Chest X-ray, PA view. Patient: 79 years old, sex F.
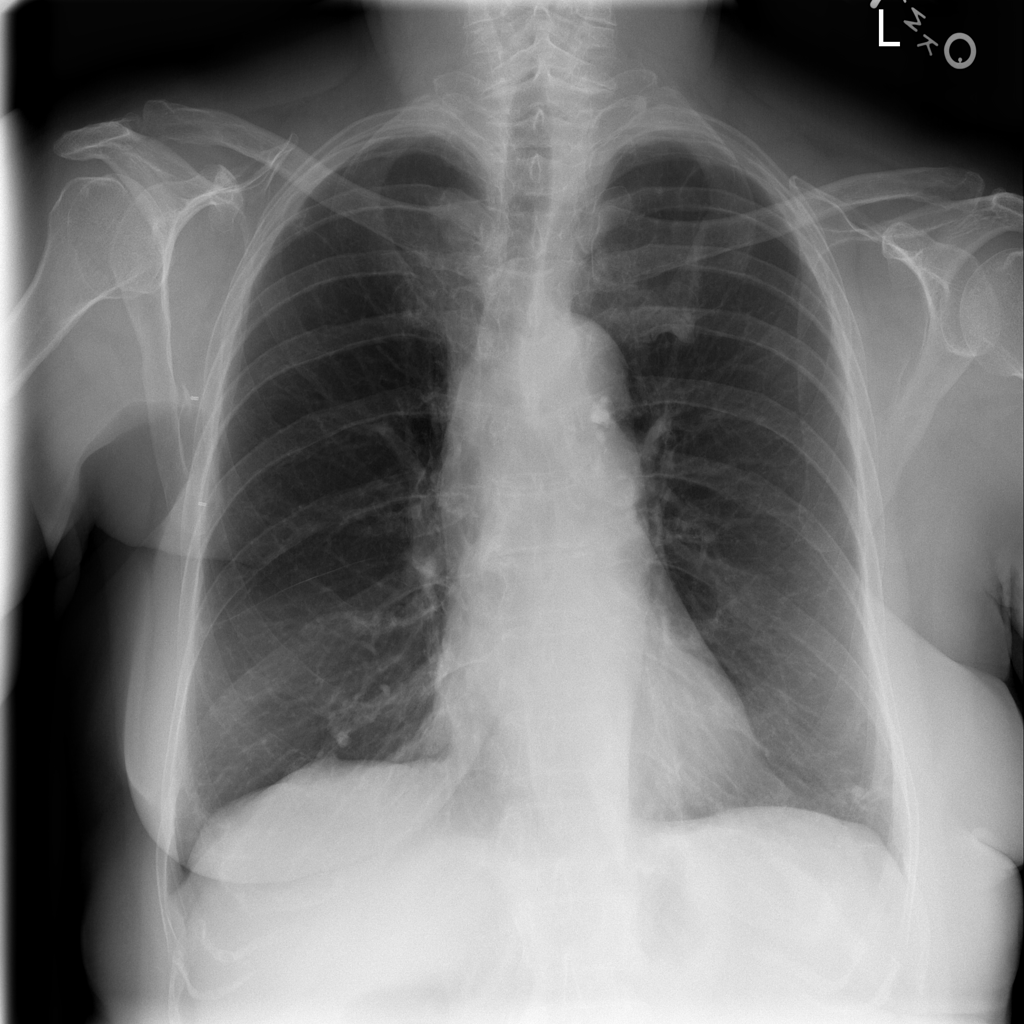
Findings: Emphysema